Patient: sex M, age 76
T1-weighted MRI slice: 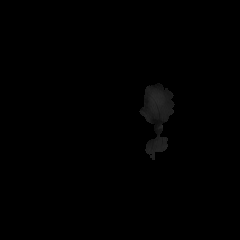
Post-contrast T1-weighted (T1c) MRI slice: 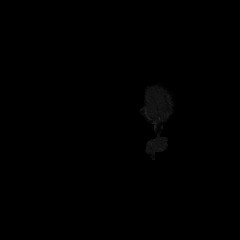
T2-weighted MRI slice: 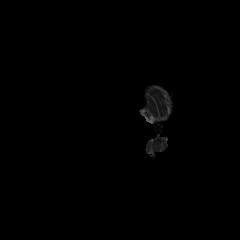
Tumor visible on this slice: no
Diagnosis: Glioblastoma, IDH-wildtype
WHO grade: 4